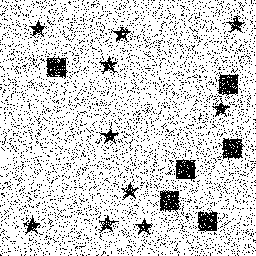
Squares: 6
Triangles: 0
Stars: 10
Total shapes: 16